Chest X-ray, PA view. Patient: 52 years old, sex F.
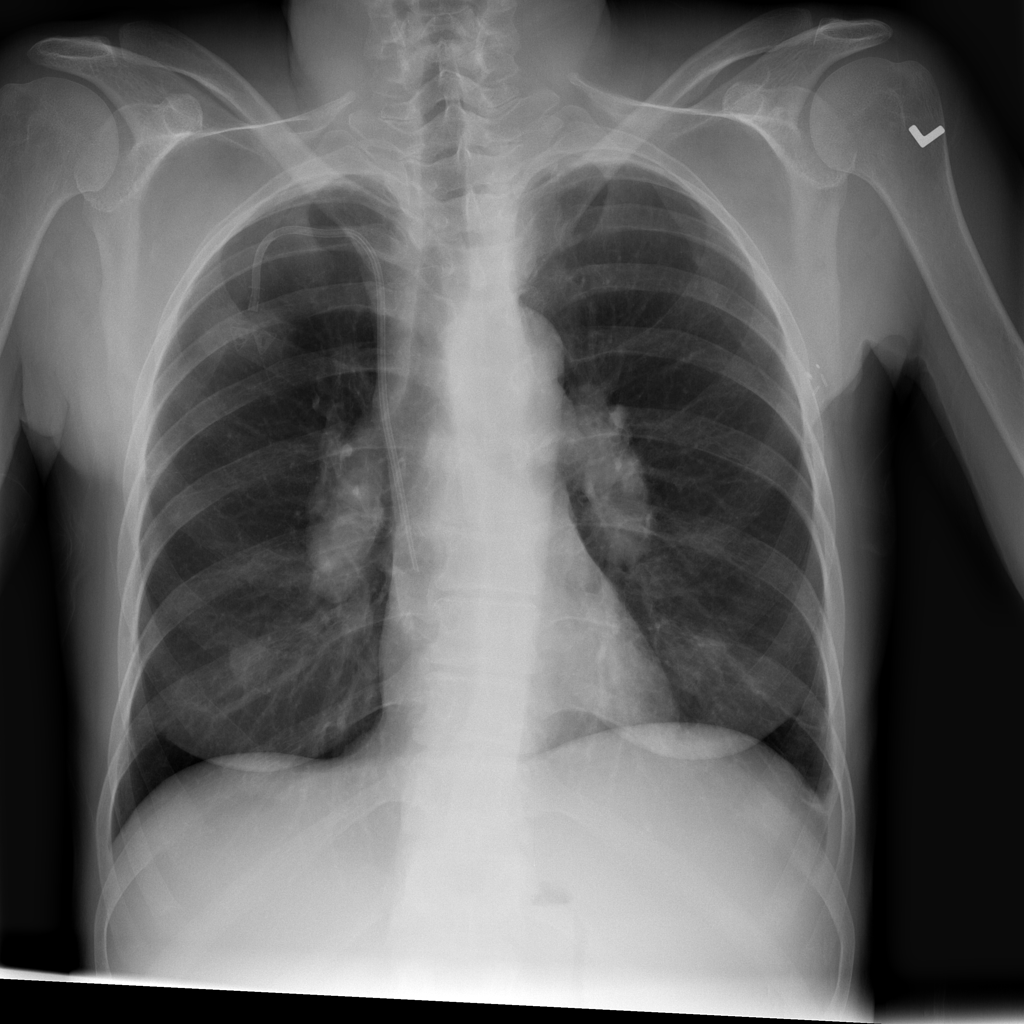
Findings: Infiltration, Nodule